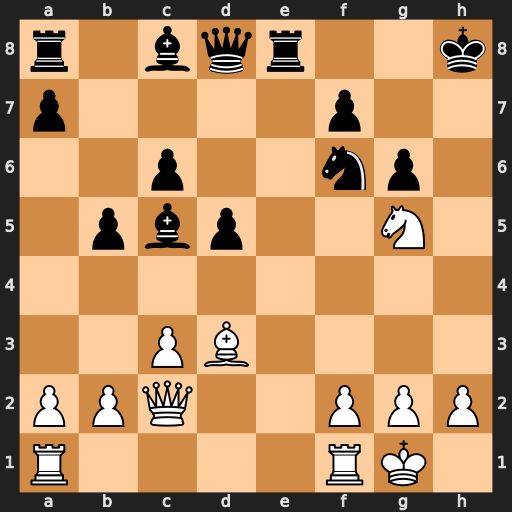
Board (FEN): r1bqr2k/p4p2/2p2np1/1pbp2N1/8/2PB4/PPQ2PPP/R4RK1
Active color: w
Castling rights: -
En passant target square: -
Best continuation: Nxf7+ Kg7 Nxd8